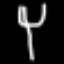
Label: fork